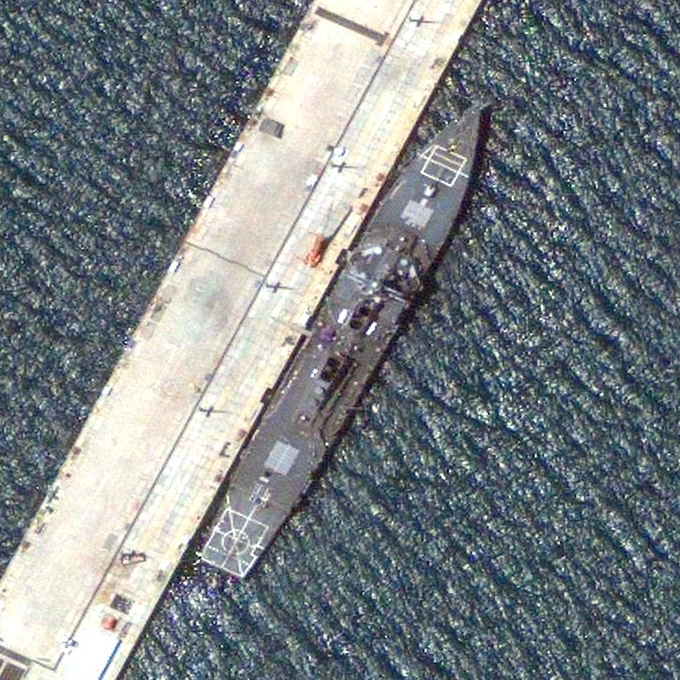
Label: Arleigh_Burke-class_destroyer